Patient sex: F
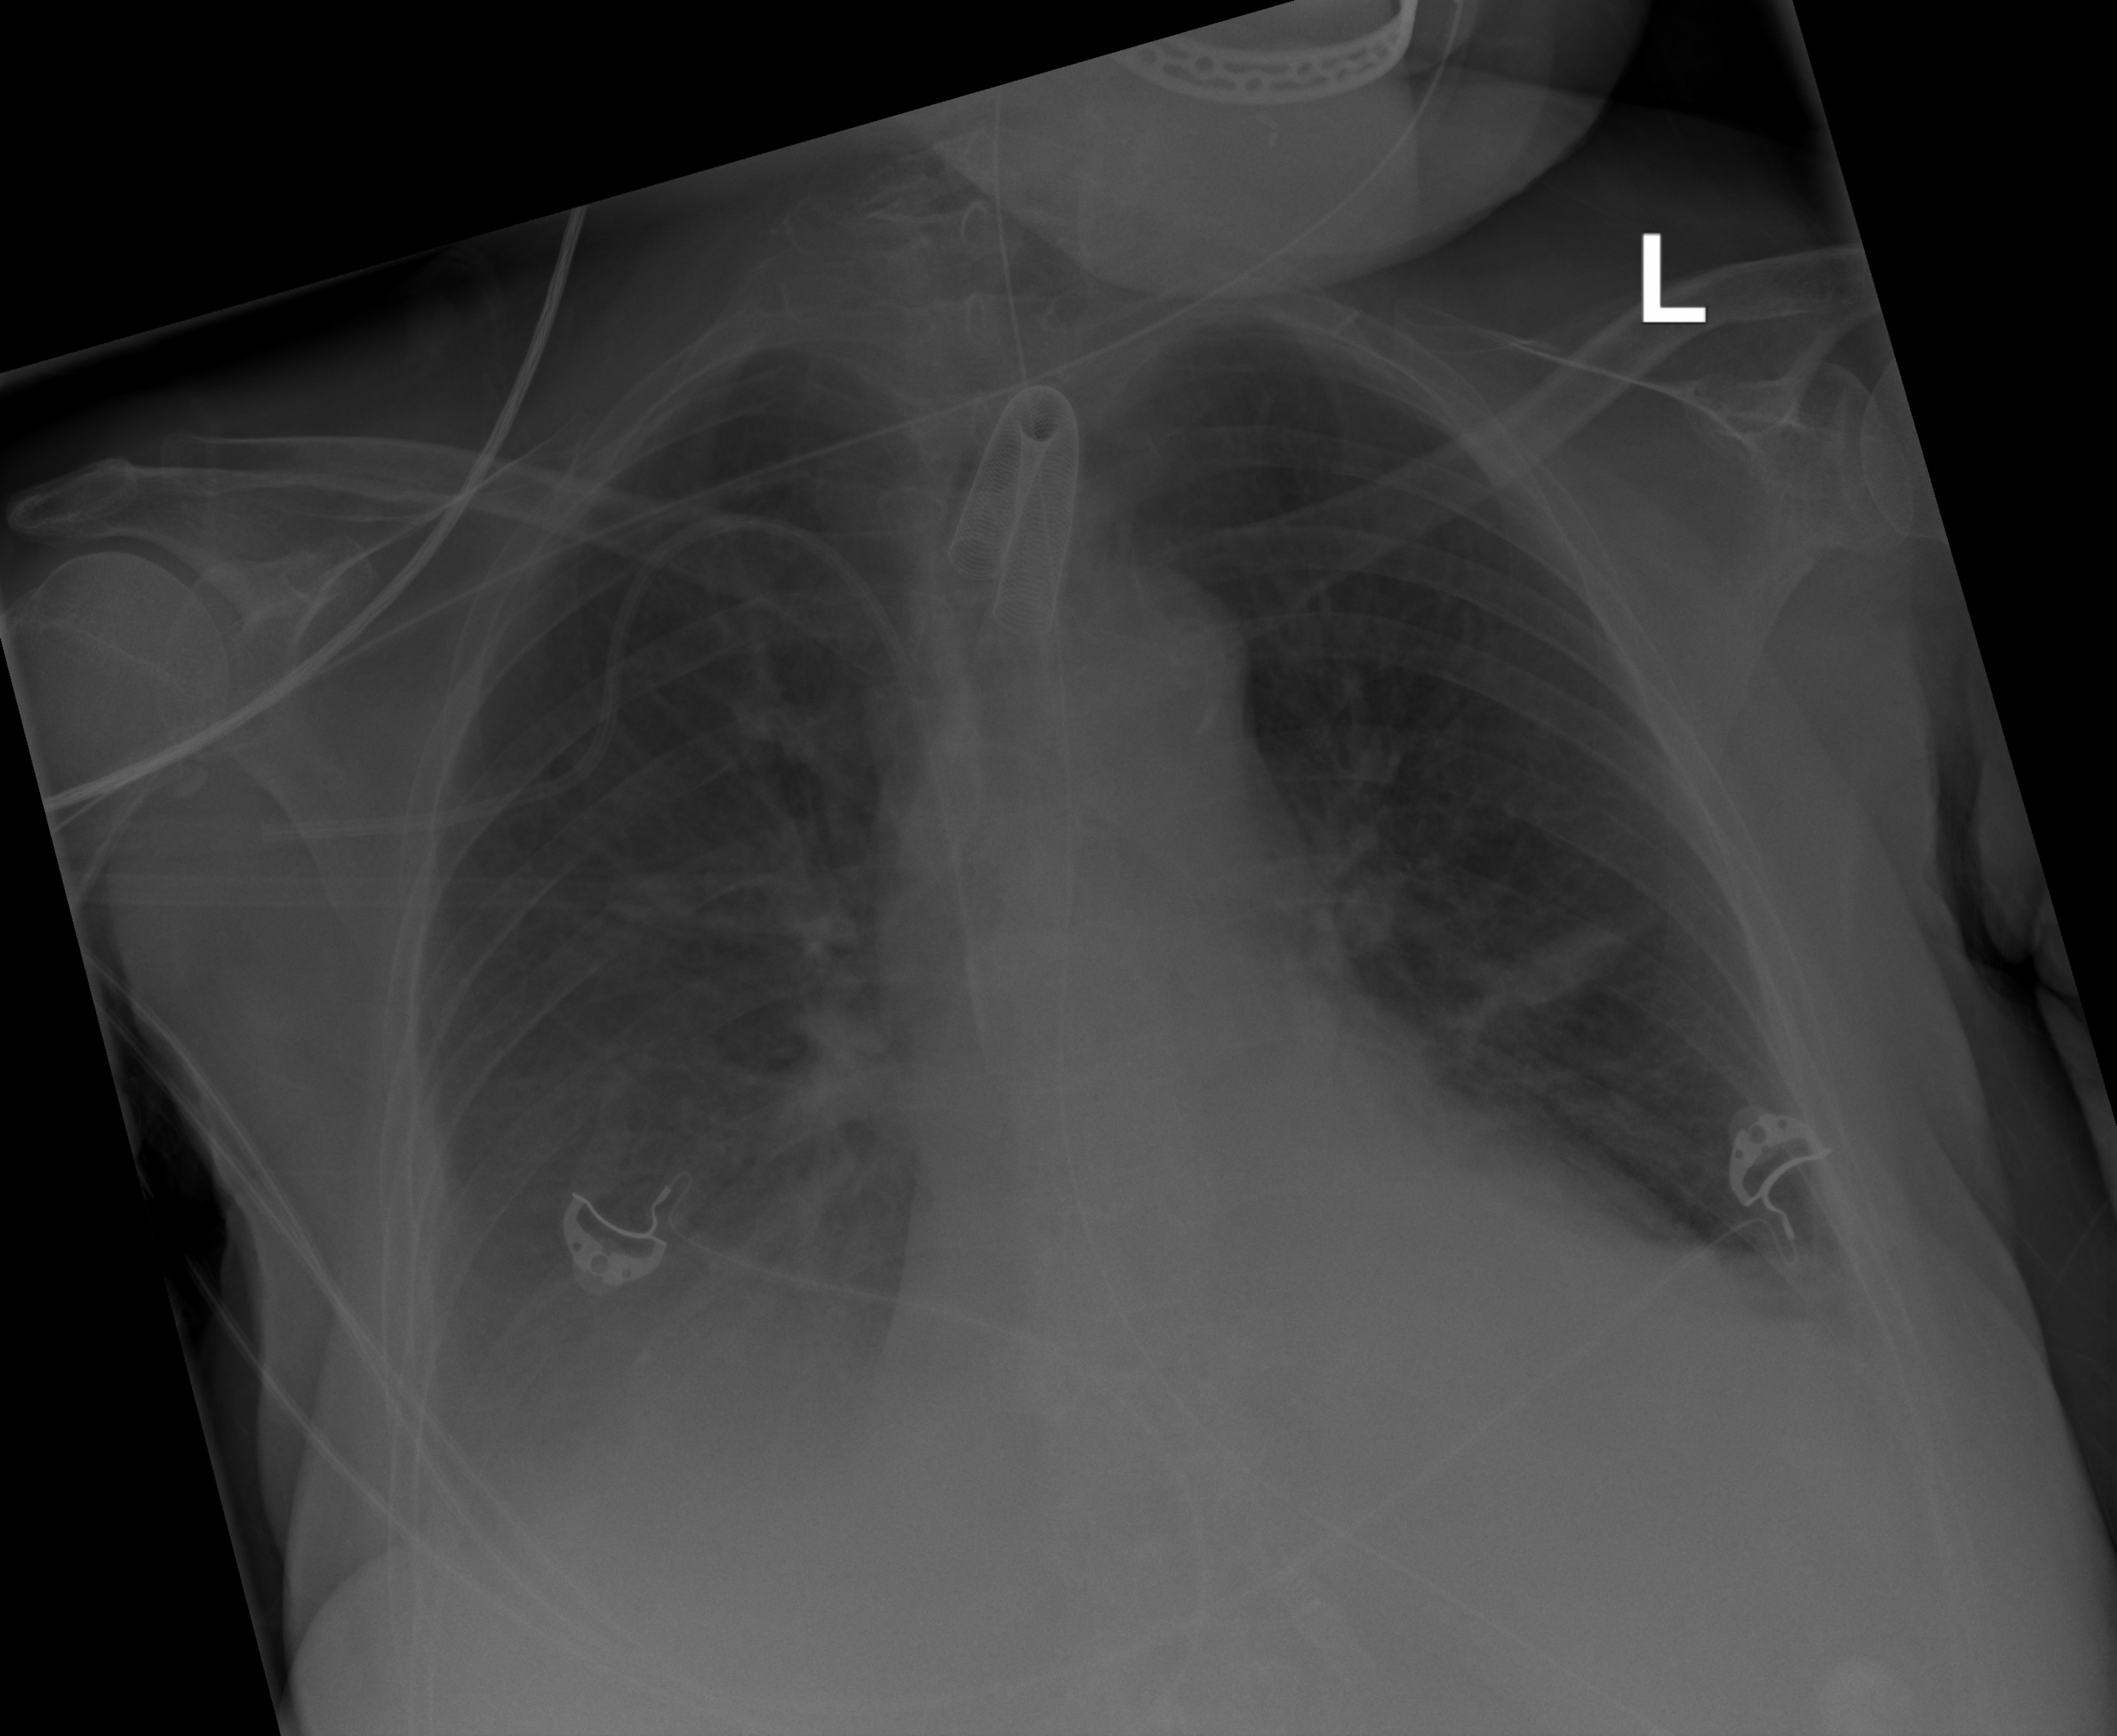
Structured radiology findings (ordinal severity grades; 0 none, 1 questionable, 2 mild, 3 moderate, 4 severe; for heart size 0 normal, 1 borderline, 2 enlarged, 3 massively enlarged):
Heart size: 2
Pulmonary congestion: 2
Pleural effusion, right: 2
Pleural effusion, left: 1
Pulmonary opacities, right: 0
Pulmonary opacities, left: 0
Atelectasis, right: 2
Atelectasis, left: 2